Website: walmart
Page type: account-selection
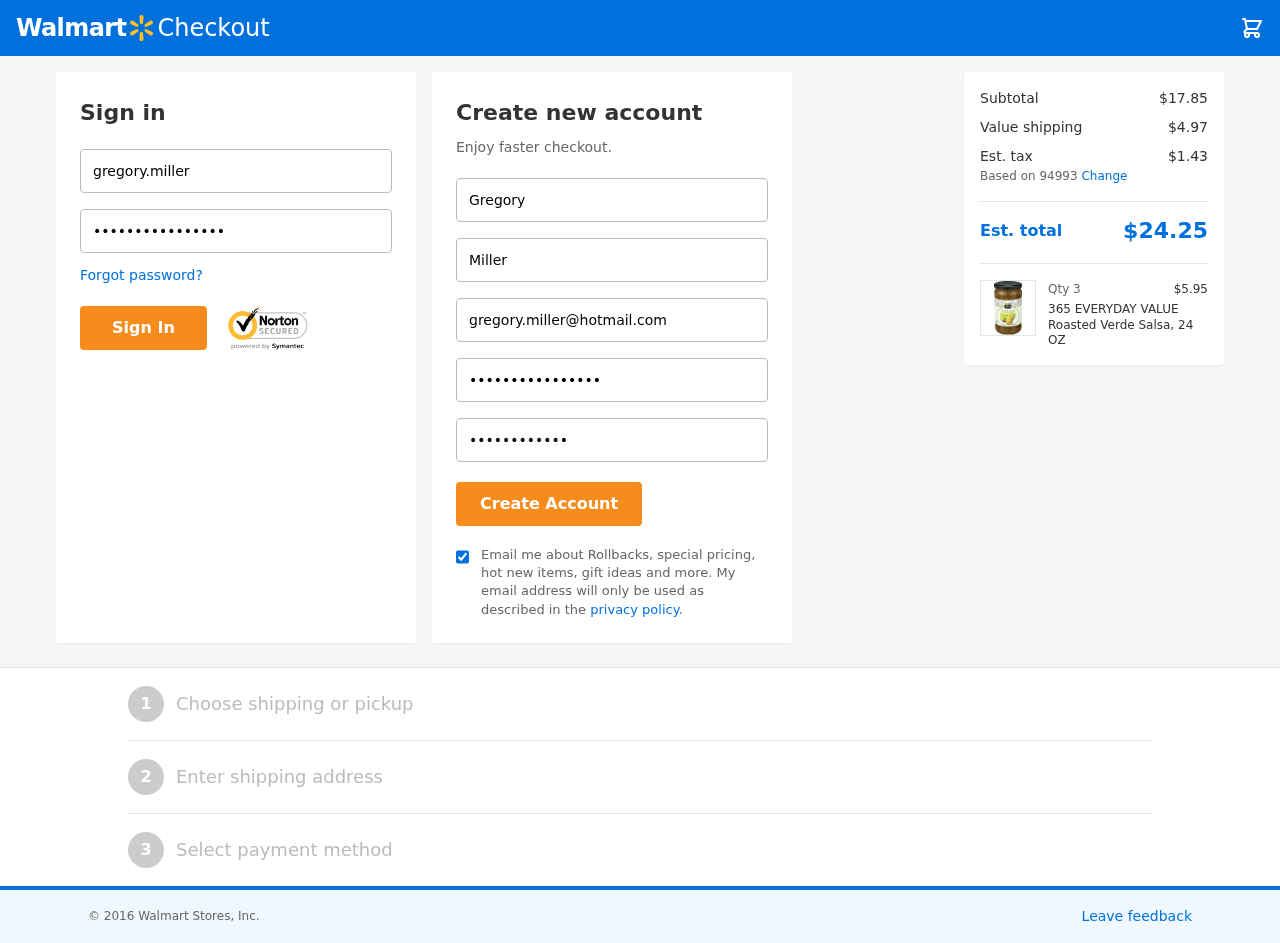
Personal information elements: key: PII_EMAIL
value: gregory.miller@hotmail.com
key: PII_FIRSTNAME
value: Gregory
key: PII_LASTNAME
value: Miller
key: PII_LOGIN_USERNAME
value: gregory.miller
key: PII_POSTCODE
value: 94993
Product elements: key: PRODUCT1_NAME
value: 365 EVERYDAY VALUE Roasted Verde Salsa, 24 OZ
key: PRODUCT1_PRICE
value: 5.95
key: PRODUCT1_QUANTITY
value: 3
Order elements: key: ORDER_SUBTOTAL
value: $17.85
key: ORDER_SHIPPING_COST
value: $4.97
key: ORDER_TAX
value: $1.43
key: ORDER_TOTAL
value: $24.25